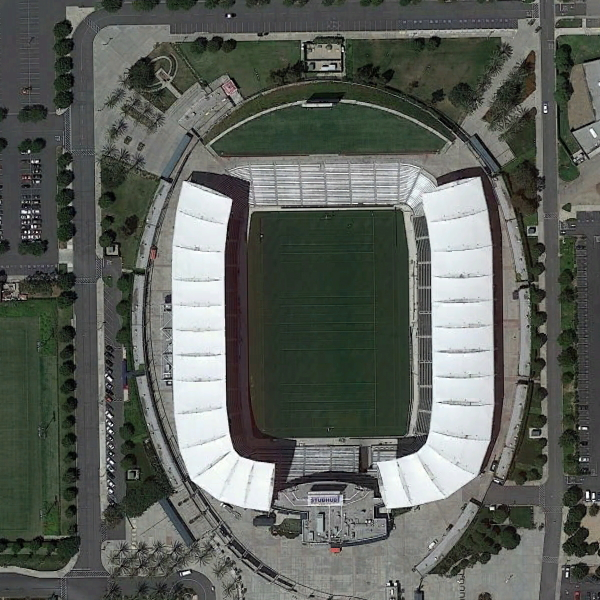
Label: Stadium